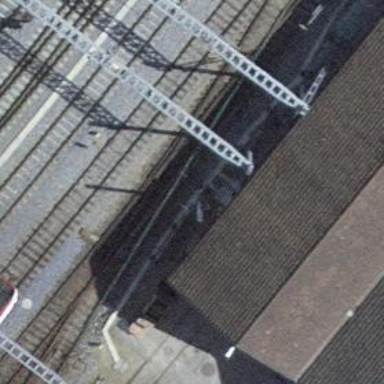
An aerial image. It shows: Railway switch.